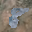
Label: 8